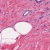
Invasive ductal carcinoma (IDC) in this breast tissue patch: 0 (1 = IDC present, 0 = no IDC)